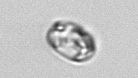
Label: Thalassiosira